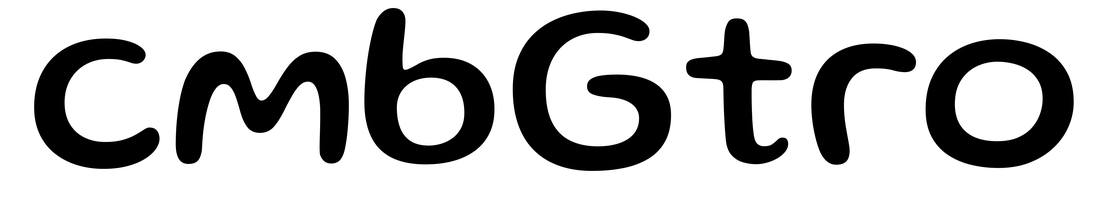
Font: Gluten_Regular